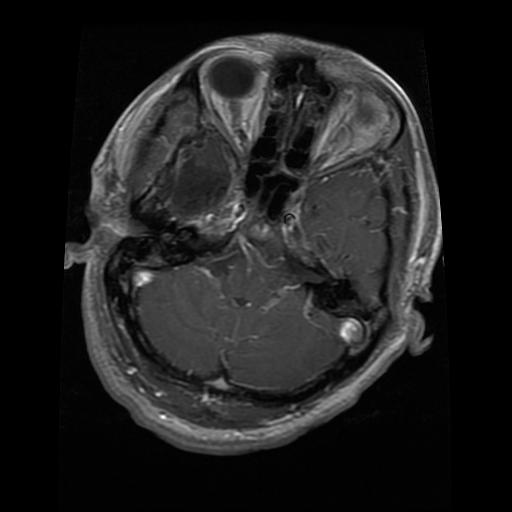
Label: glioma